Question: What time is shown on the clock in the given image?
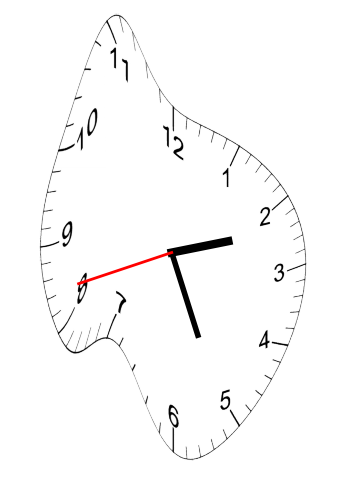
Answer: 02:25:42